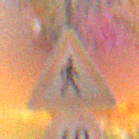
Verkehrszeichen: FussgaengerLinks
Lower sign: Geschwindigkeit60
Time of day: Night
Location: Outdoor (Nature)
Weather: Clear
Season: NotSpecified
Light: Natural